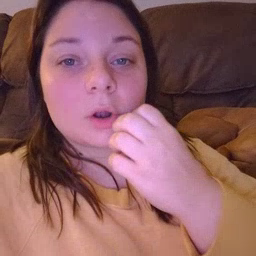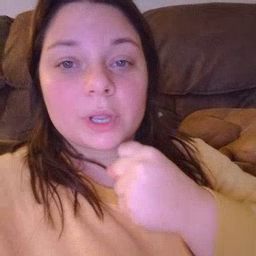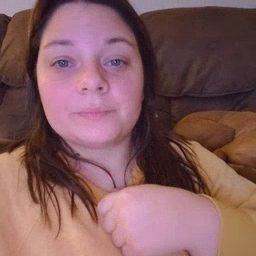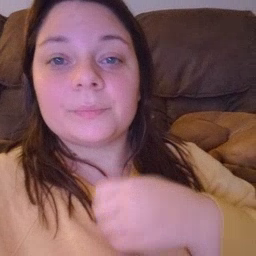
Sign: underwear